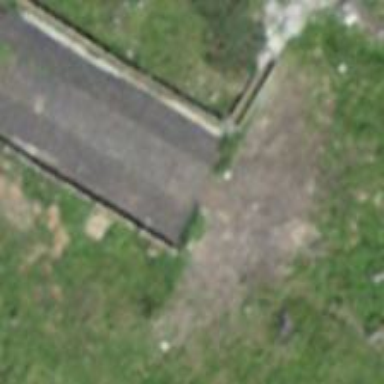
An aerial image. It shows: Retaining wall.